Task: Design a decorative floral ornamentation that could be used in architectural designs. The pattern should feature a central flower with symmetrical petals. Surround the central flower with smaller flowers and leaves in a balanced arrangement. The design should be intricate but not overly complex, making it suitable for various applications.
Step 903:
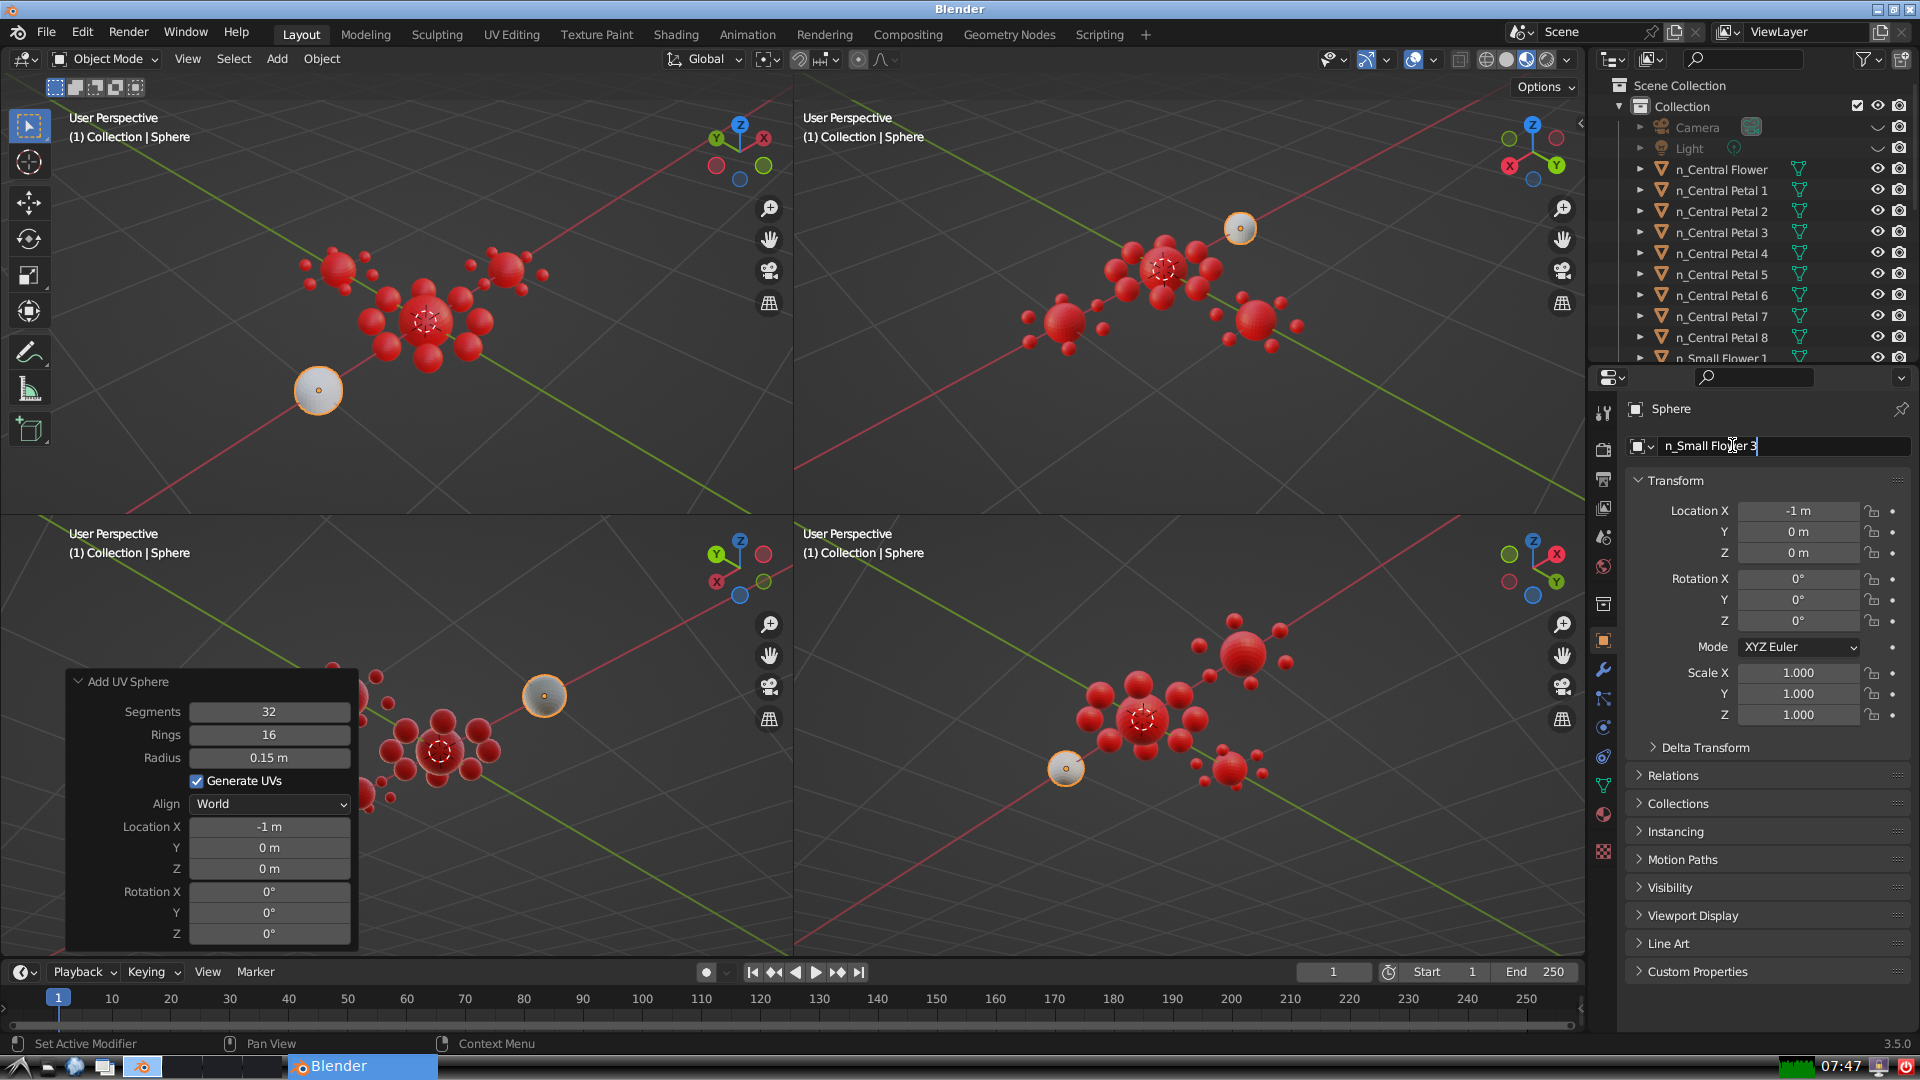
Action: {"key_press": ['Return']}